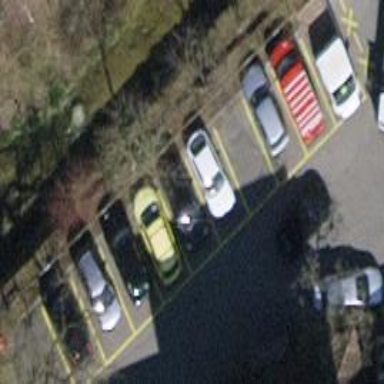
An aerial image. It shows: Parking area with surface.